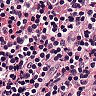
Metastatic tissue present: no